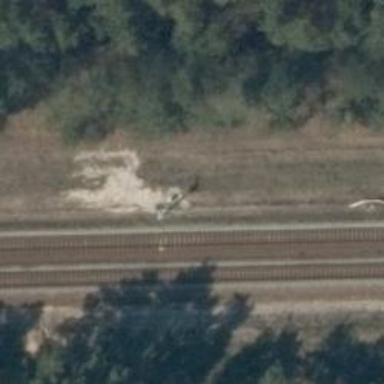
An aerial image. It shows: Light signal at railway crossing.